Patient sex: M
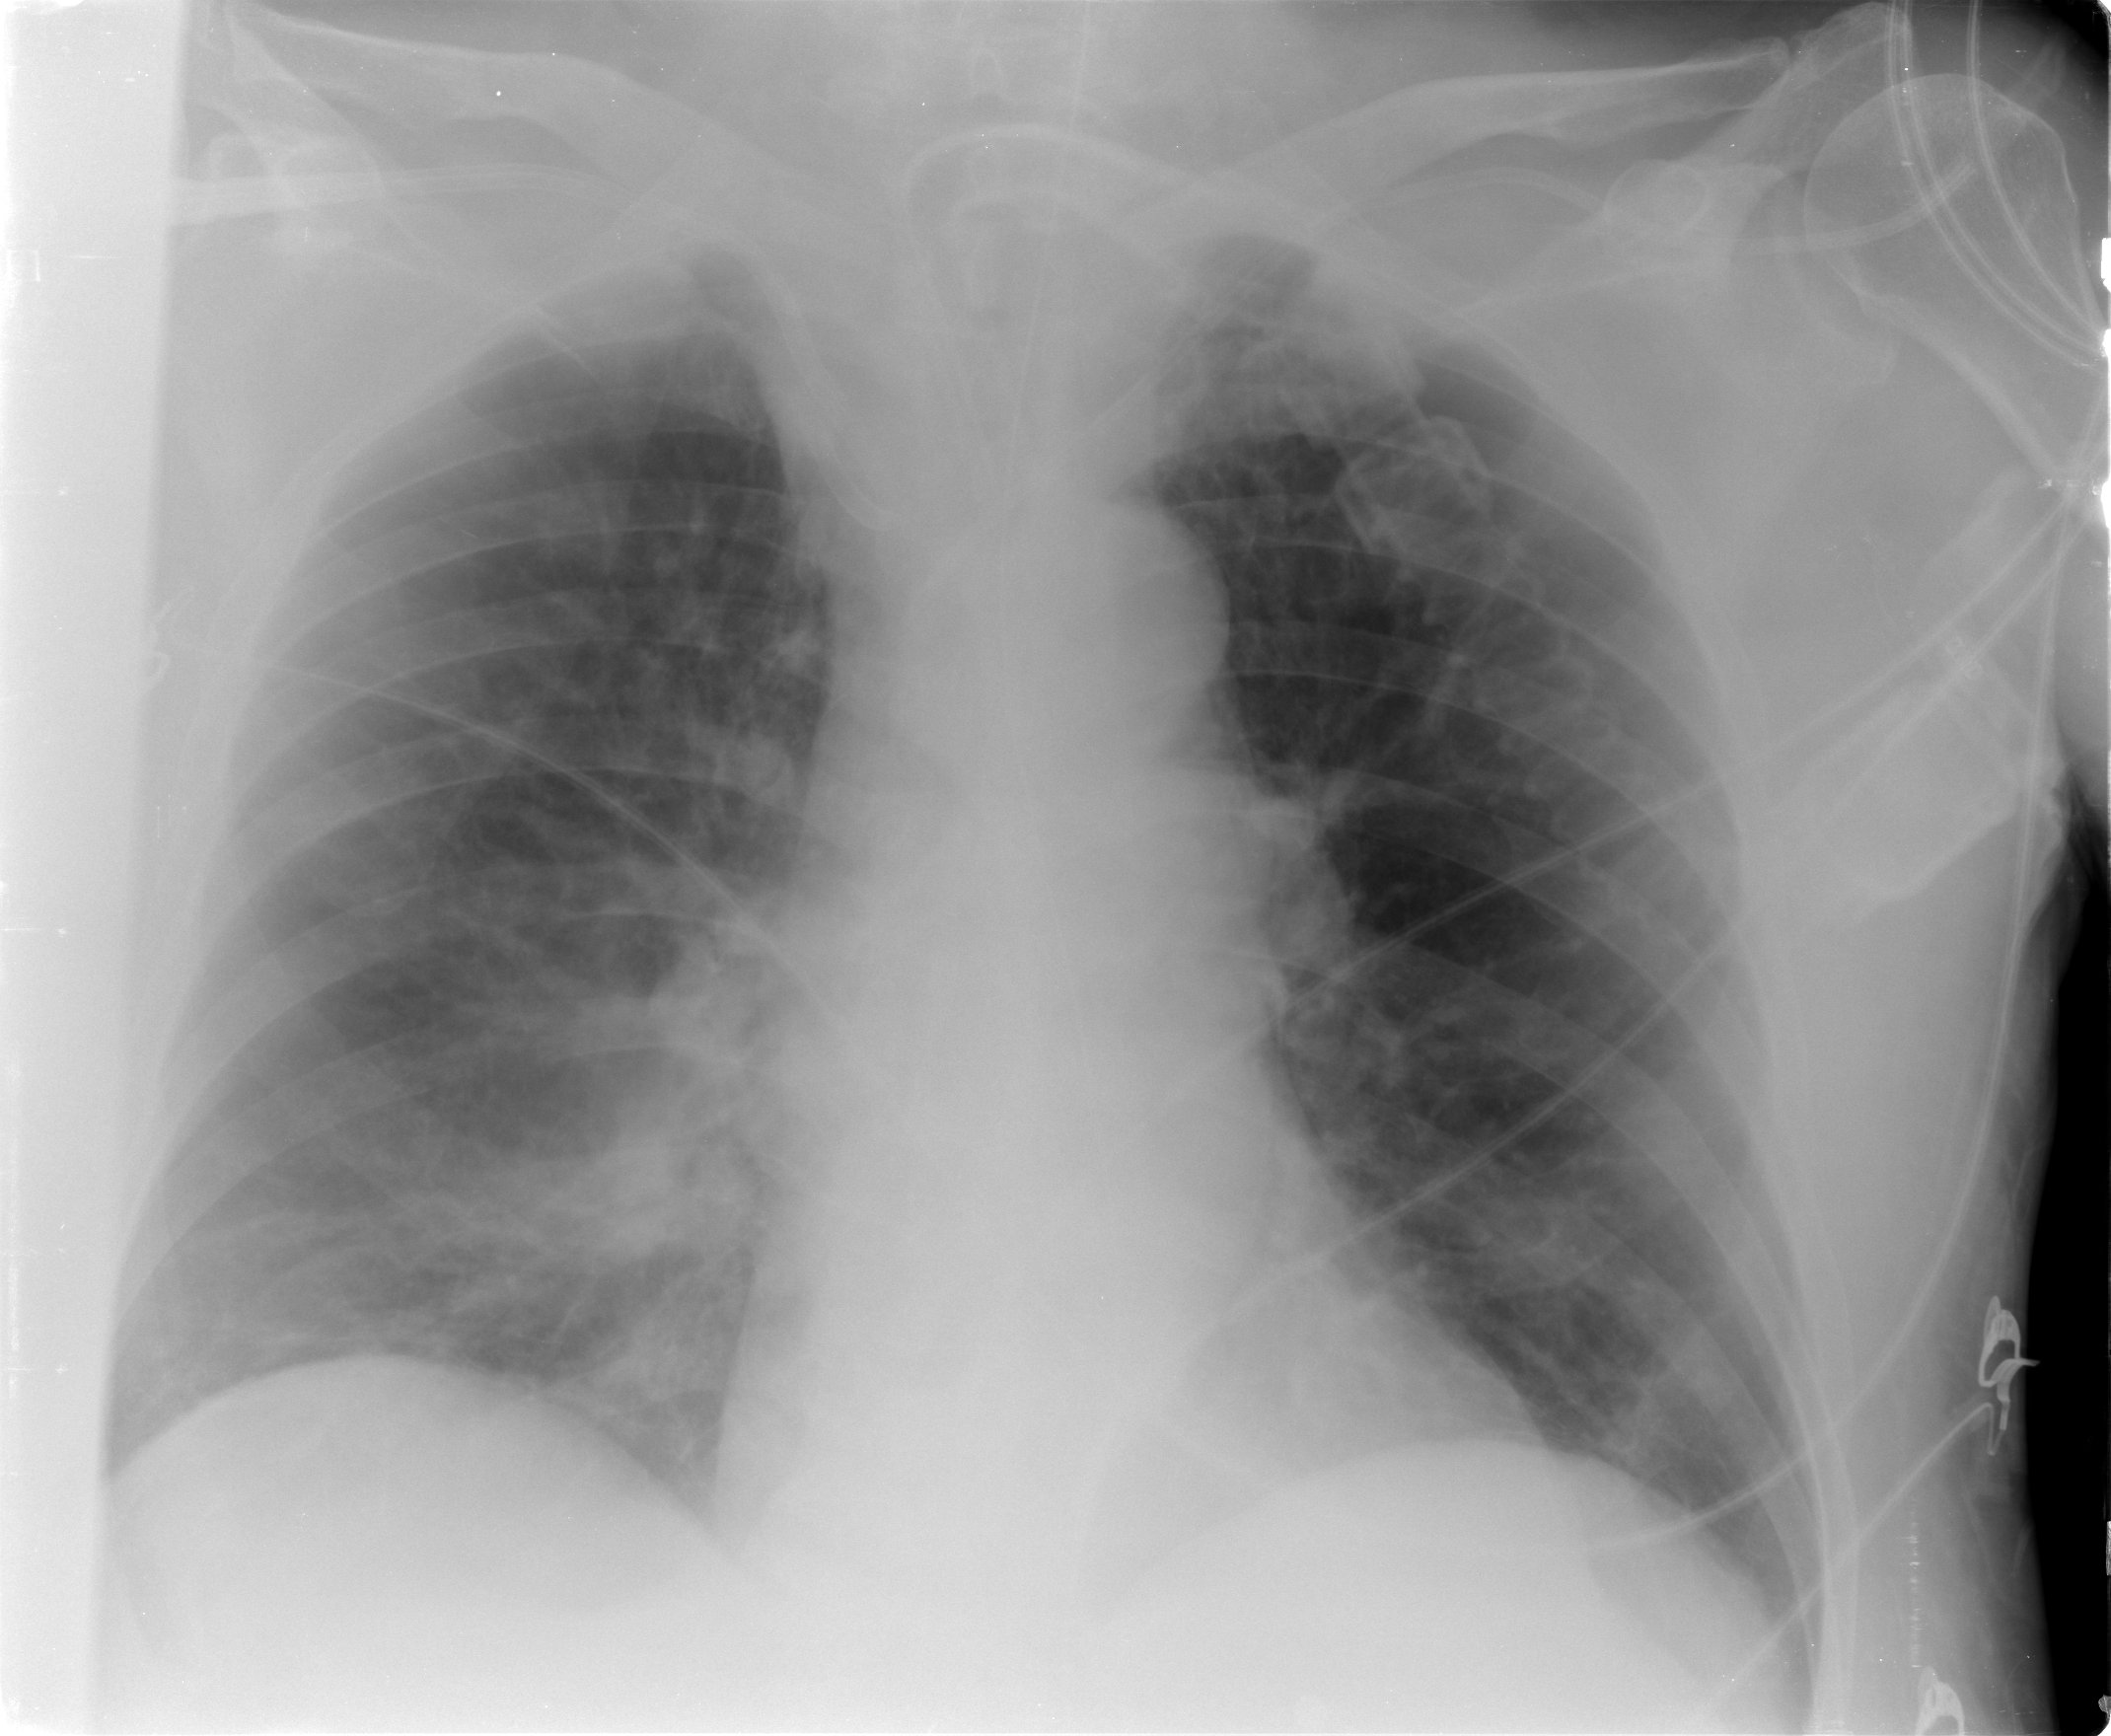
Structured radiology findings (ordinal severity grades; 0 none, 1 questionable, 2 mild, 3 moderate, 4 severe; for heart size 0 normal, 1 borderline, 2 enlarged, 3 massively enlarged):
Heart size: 0
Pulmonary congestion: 0
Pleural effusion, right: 0
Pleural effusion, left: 0
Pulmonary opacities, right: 1
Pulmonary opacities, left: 0
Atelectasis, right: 3
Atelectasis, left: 0